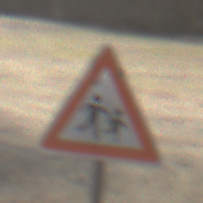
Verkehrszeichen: KinderLinks
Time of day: MorningAfternoon
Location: Outdoor (Nature)
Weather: PartlyCloudy
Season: Winter
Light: Natural